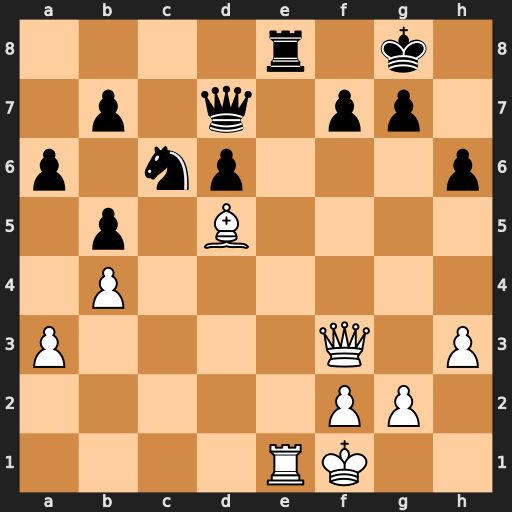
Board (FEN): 4r1k1/1p1q1pp1/p1np3p/1p1B4/1P6/P4Q1P/5PP1/4RK2
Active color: w
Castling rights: -
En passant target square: -
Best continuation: Qxf7+ Qxf7 Rxe8+ Kh7 Bxf7